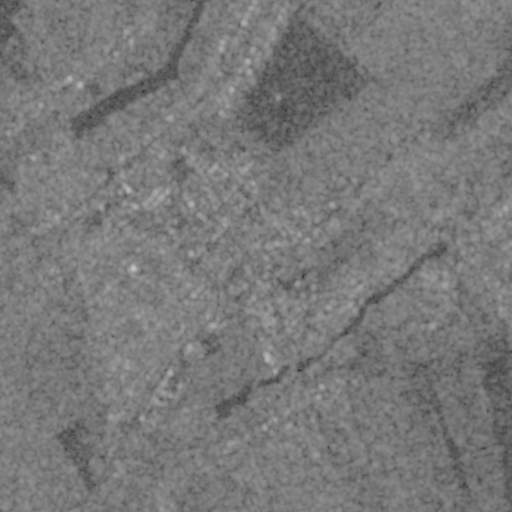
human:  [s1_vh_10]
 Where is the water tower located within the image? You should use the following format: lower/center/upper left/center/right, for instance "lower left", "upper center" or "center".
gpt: The water tower is located in the lower center of the image.
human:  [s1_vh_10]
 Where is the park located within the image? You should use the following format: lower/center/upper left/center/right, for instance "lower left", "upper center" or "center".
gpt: There is no park in the image.

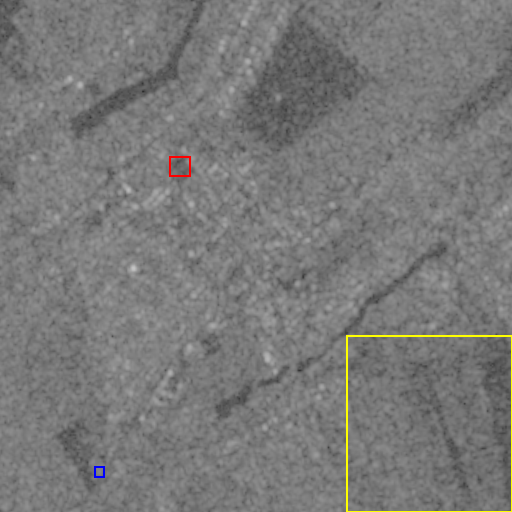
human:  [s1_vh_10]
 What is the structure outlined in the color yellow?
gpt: The structure outlined in yellow is a crop field.
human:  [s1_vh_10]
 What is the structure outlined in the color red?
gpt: The structure outlined in red is a park.
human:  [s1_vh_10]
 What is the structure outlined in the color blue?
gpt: The structure outlined in blue is a power substation.
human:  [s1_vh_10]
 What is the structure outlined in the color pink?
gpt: There is no pink outline.